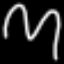
Label: squiggle